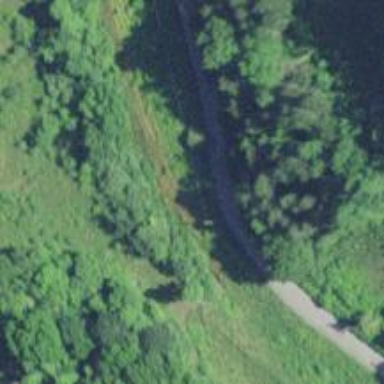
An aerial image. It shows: Abandoned railway.